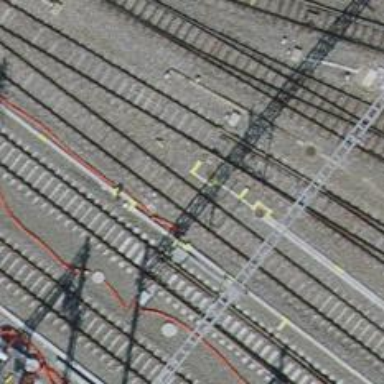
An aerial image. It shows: Single-track electrified railway siding with contact line.